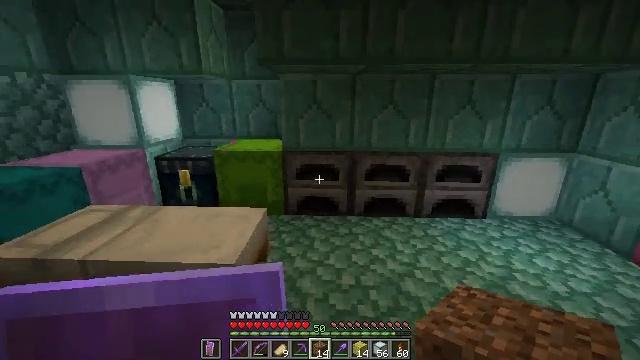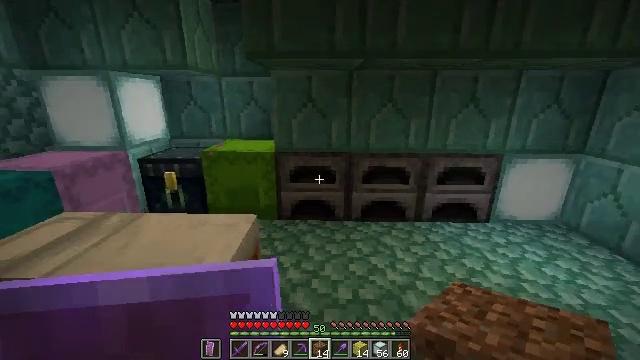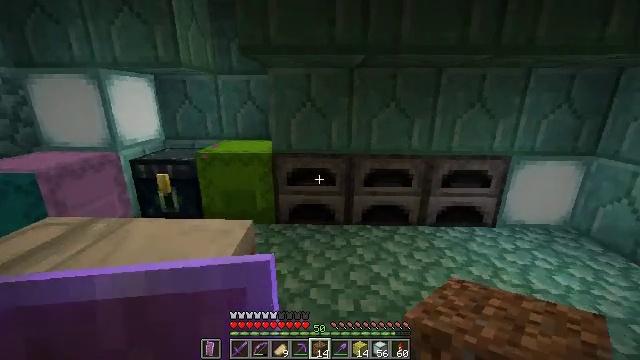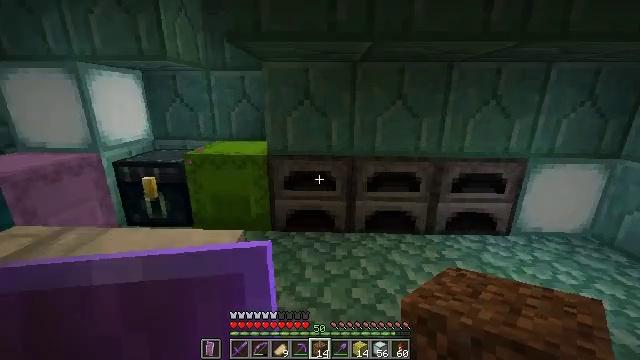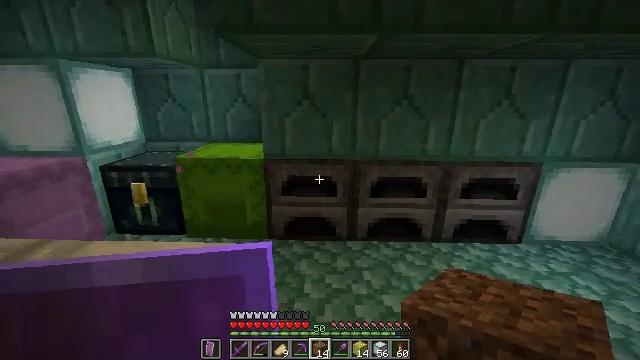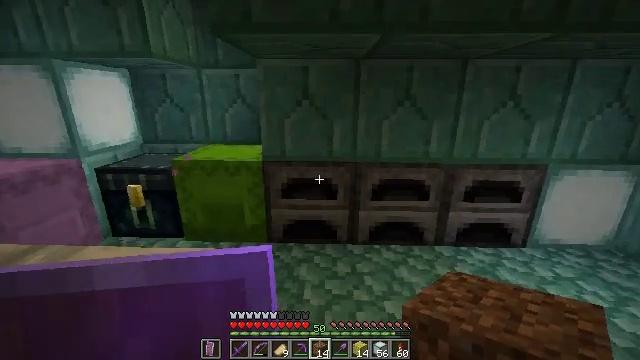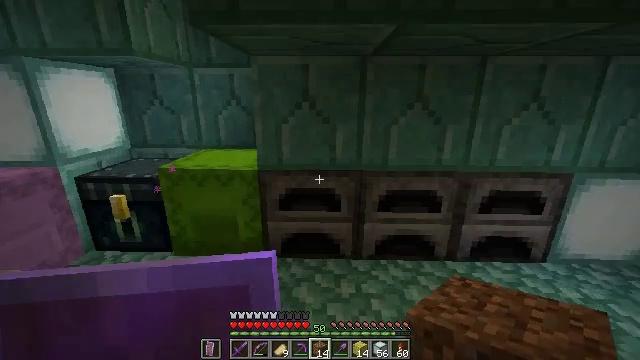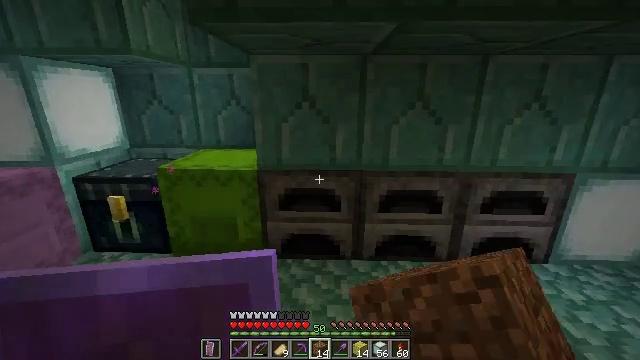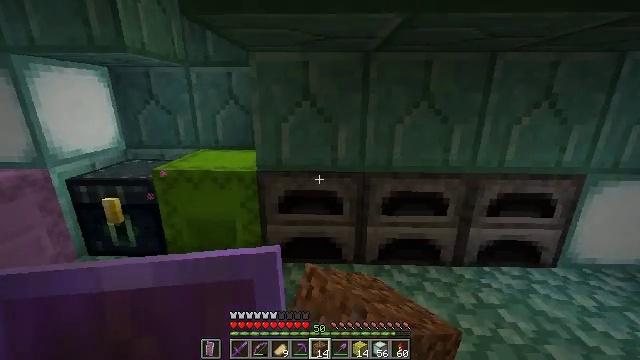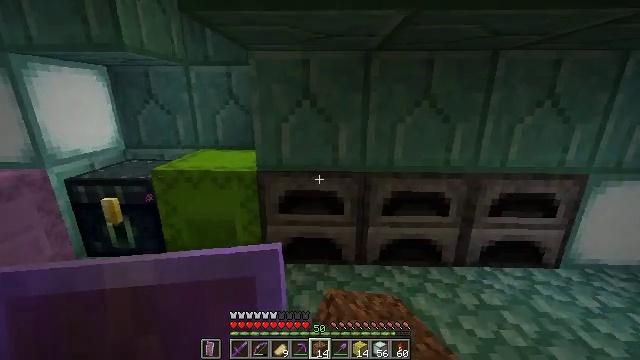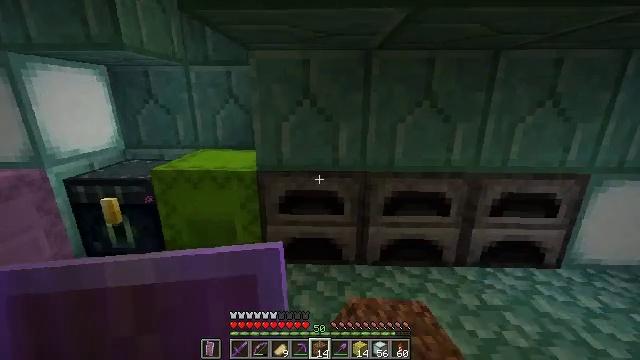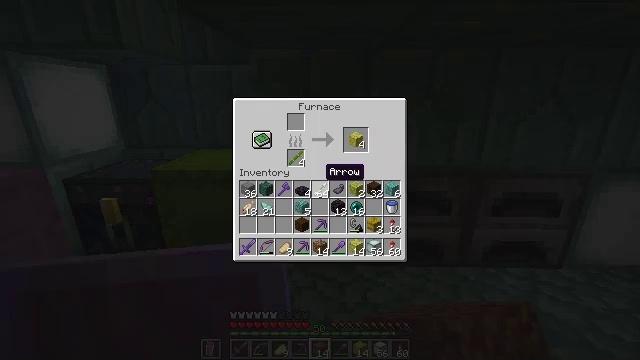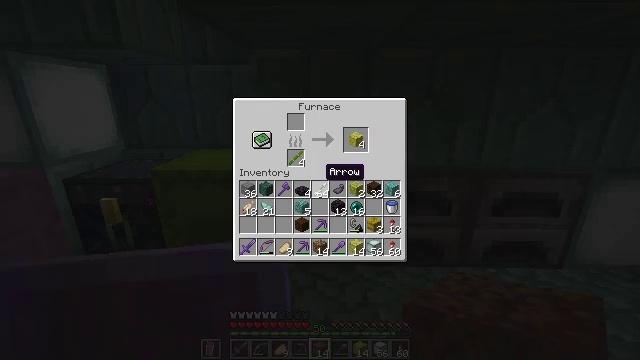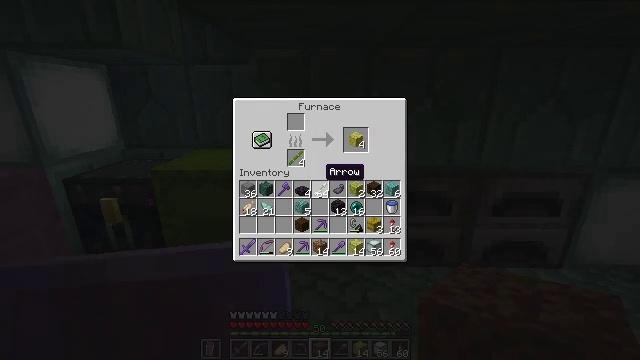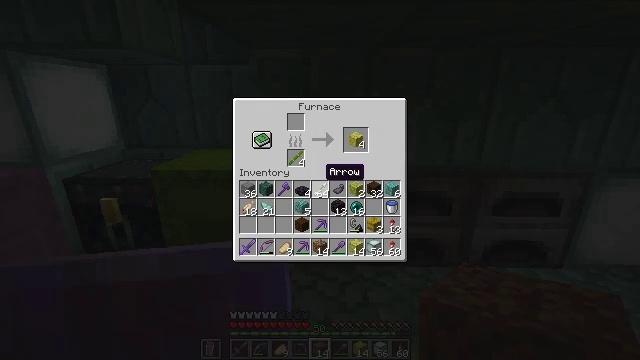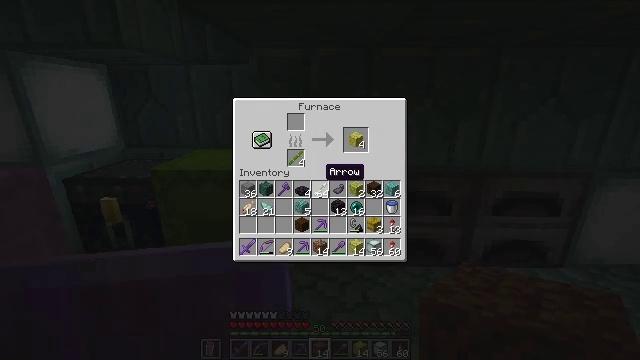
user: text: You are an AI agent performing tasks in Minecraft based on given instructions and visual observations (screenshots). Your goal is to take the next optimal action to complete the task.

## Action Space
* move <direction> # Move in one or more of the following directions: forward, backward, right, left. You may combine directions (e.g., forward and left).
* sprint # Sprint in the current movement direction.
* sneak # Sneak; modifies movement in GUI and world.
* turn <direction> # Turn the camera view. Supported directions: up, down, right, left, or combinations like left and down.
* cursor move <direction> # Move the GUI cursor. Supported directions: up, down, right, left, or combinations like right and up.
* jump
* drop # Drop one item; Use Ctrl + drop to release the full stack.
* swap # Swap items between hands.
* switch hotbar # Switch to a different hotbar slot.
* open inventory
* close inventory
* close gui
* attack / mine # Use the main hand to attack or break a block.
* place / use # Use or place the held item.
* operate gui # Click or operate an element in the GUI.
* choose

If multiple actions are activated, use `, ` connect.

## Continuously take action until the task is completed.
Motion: motion action
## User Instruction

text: craft item sponge
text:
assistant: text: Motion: move forward
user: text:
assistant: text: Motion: move forward
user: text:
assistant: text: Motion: move forward
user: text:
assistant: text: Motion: move forward
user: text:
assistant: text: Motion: move forward
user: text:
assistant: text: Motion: use / place
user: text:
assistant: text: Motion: use / place
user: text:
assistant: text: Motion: use / place
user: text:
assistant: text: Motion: use / place
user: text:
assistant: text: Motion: no_op
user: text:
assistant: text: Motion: no_op
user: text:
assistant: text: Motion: no_op
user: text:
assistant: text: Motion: no_op
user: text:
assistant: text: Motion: no_op
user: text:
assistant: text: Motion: no_op
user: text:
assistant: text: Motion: no_op
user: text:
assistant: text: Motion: no_op
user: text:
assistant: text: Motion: no_op
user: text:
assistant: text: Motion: no_op
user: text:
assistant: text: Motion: turn right and up
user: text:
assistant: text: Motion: turn right and up
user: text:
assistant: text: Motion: sneak
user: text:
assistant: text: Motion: sneak
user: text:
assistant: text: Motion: sneak
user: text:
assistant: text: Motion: sneak
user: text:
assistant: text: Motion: sneak
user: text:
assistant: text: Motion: sneak
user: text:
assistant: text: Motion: sneak
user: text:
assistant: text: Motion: sneak
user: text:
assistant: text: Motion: sneak